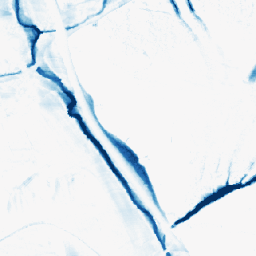
Category: morphological
Decomposition family: morphological_ellipse
Decomposition parameters: operation: closing
width: 10
height: 30
Upsampling method: area
Upsampling parameters: scale: 4
Upsampling scale: 4